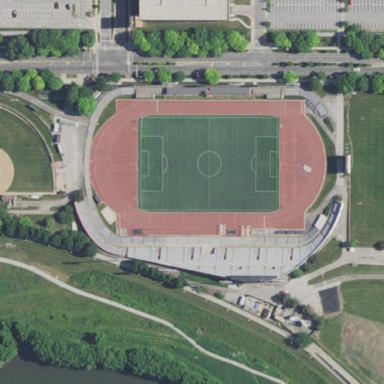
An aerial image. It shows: Stadium designed for soccer and running activities.